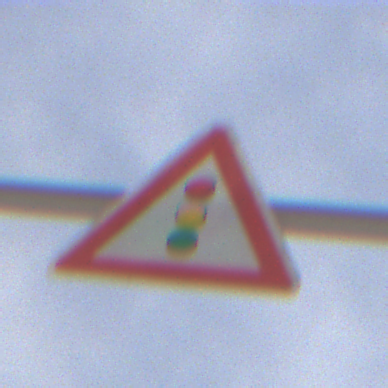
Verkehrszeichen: Lichtzeichenanlage
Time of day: MorningAfternoon
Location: Outdoor (Suburban)
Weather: PartlyCloudy
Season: NotSpecified
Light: Natural